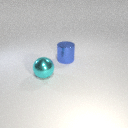
large cyan metal sphere in front of large blue metal cylinder